Question: I have a certificate that I need to use in order to access a web service. The problem is that whenever I try to use the X509 certificate it asks for a passphrase (PIN). Is there any way of providing the passphrase directly, without it popping up the same window every time?

The certificate uses a dongle made by Oberthur Technologies, if it's of any help. Here's the code I use to get the certificate:
'''
X509Store store = new X509Store("MY",StoreLocation.CurrentUser);
store.Open(OpenFlags.ReadOnly | OpenFlags.OpenExistingOnly);
X509Certificate2Collection collection = (X509Certificate2Collection)store.Certificates;
if(collection.Count != 0)
userCert = collection[0]; // everything's ok up to here
'''
And here's where I use the certificate:
'''
HttpWebRequest req = (HttpWebRequest)WebRequest.Create(new Uri(url));
req.ClientCertificates.Add(userCert); // add the certificate I just got
// ...
WebResponse ret = req.GetResponse(); // here's where it asks me for my passphrase
'''
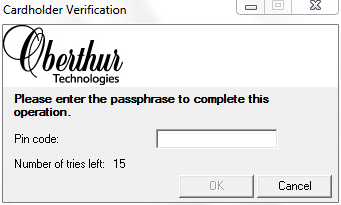
Answer: The certificate's private key is stored on the Oberthur token. It is enforcing the user to enter the PIN to gain access to certificates private key. This is by design and cannot be overridden.